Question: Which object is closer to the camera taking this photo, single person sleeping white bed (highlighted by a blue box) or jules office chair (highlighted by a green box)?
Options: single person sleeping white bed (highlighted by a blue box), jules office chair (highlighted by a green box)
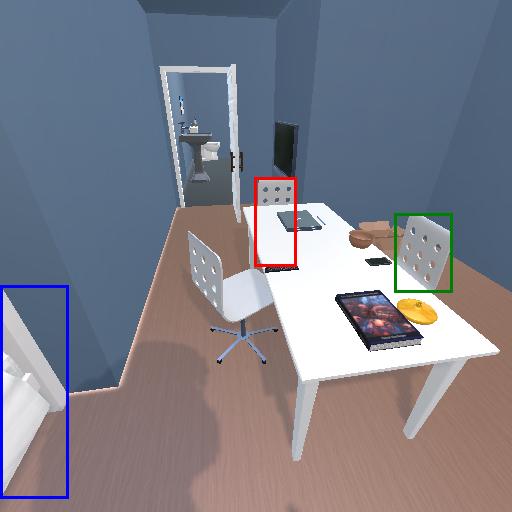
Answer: single person sleeping white bed (highlighted by a blue box)